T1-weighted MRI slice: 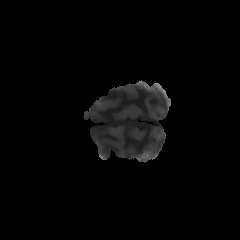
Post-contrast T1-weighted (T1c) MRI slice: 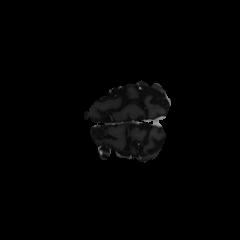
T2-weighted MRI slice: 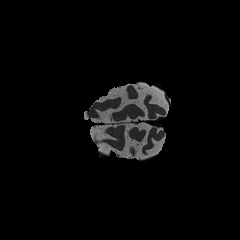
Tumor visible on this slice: no